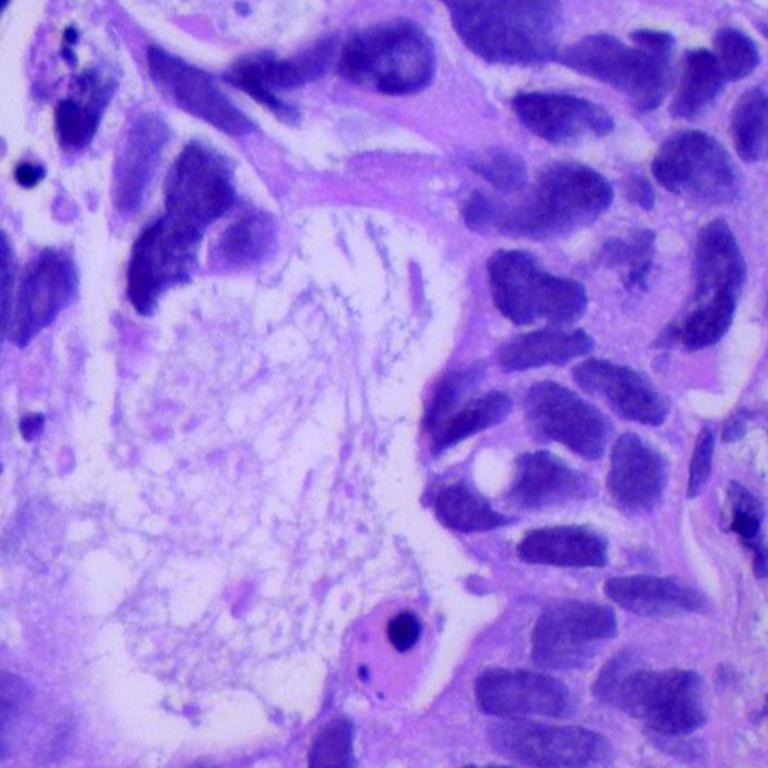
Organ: lung
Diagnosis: adenocarcinomas